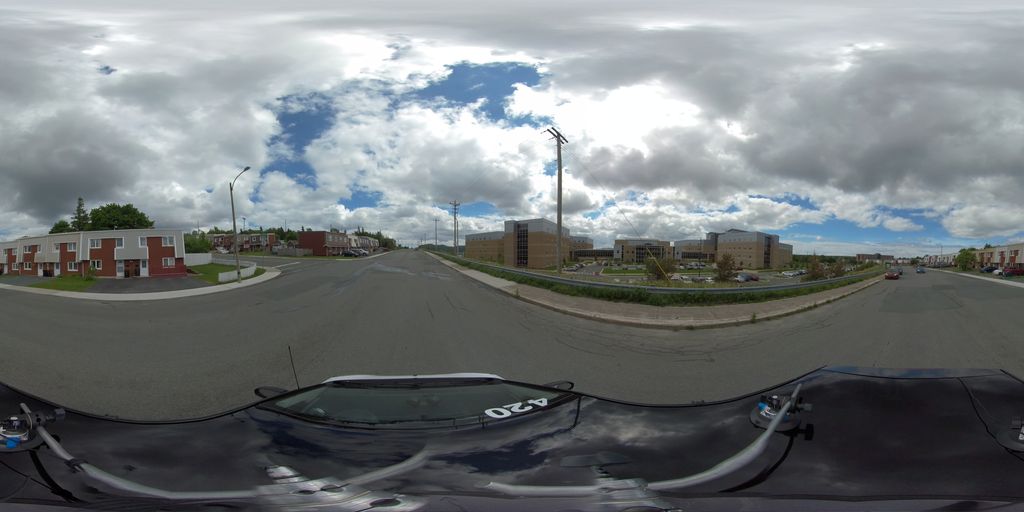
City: st_johns